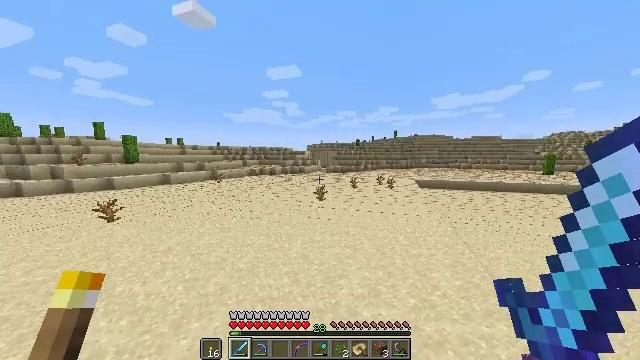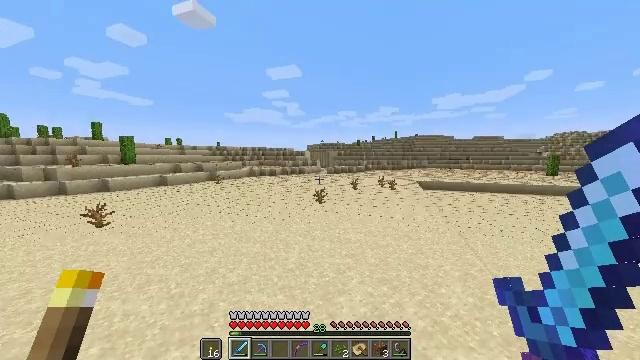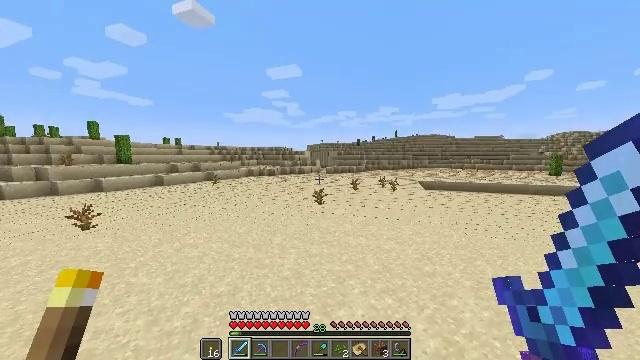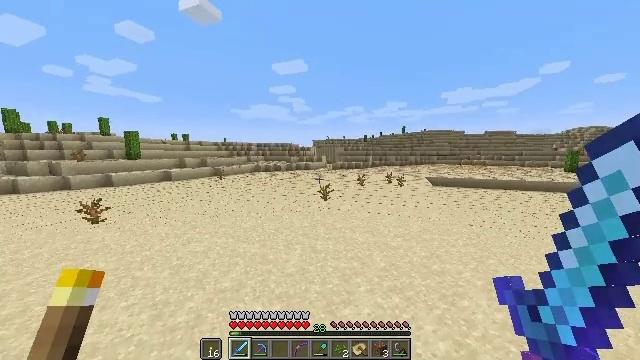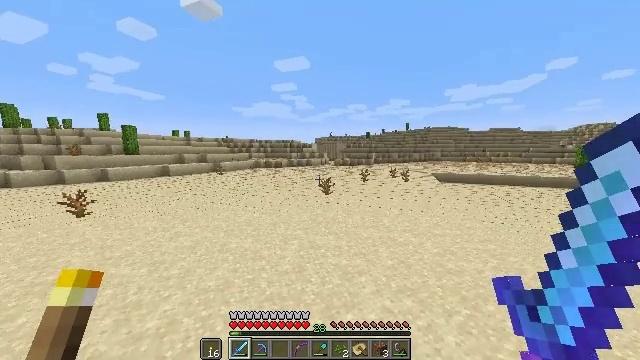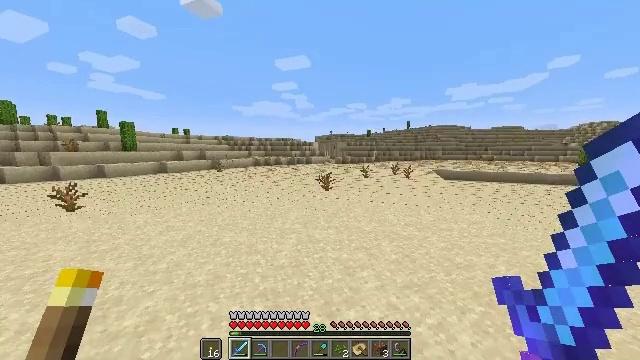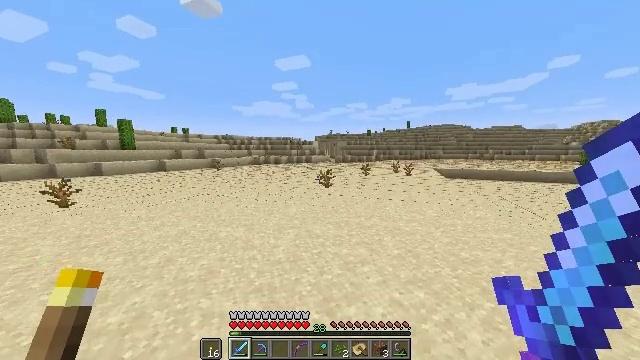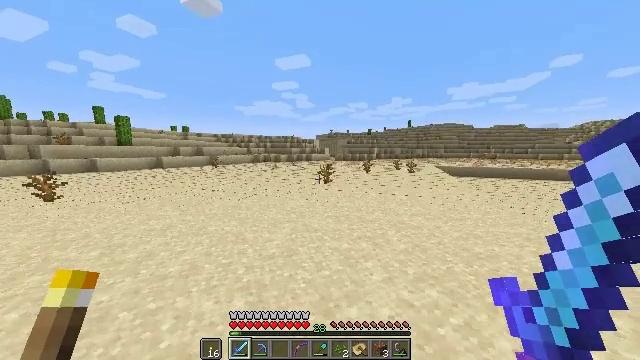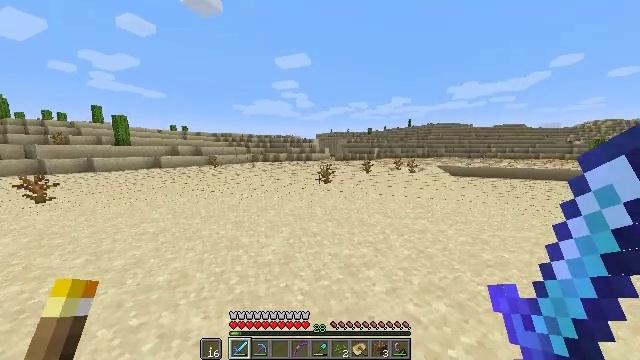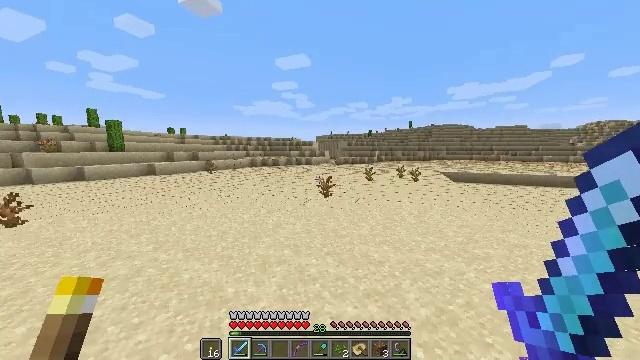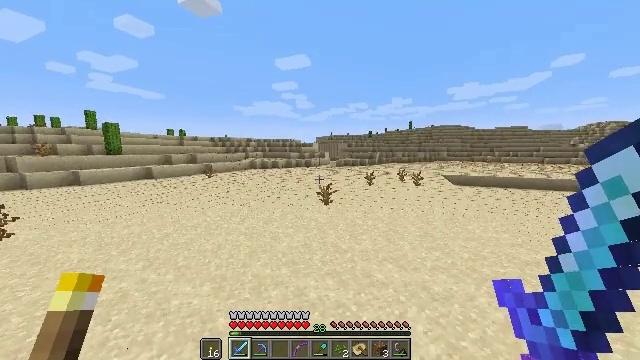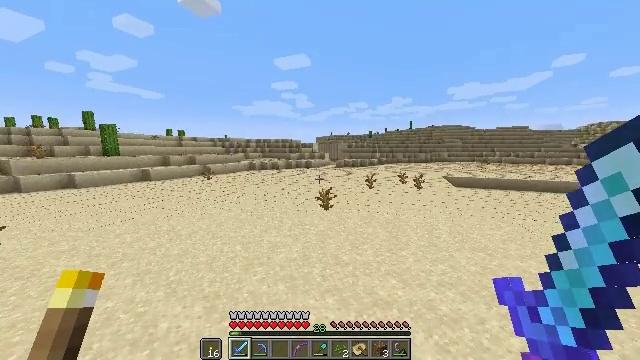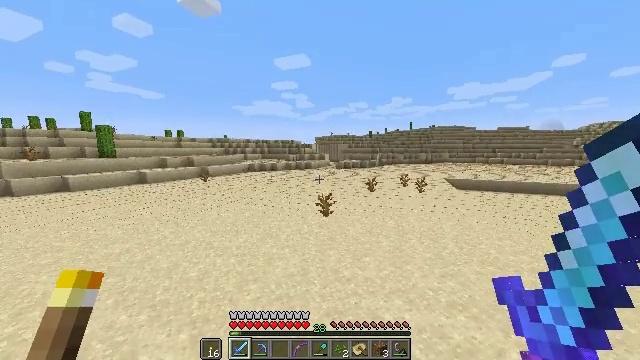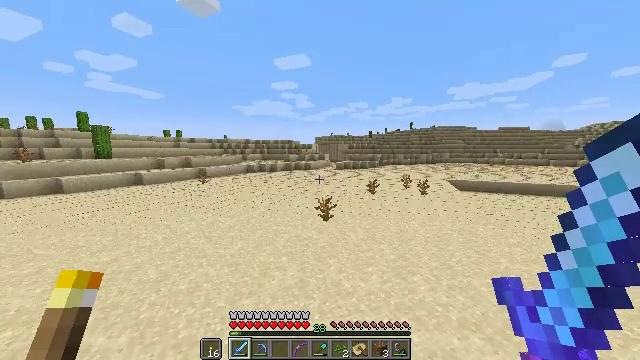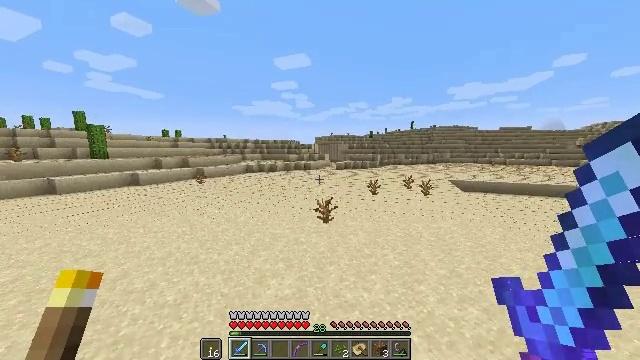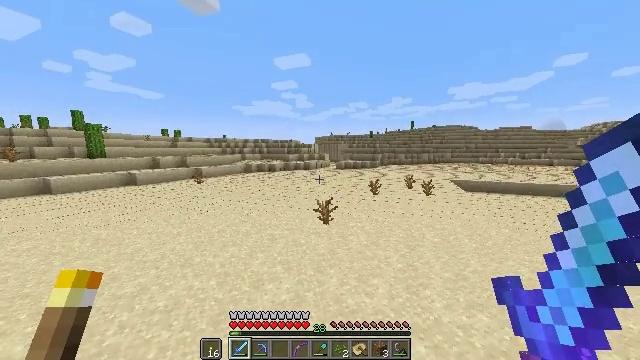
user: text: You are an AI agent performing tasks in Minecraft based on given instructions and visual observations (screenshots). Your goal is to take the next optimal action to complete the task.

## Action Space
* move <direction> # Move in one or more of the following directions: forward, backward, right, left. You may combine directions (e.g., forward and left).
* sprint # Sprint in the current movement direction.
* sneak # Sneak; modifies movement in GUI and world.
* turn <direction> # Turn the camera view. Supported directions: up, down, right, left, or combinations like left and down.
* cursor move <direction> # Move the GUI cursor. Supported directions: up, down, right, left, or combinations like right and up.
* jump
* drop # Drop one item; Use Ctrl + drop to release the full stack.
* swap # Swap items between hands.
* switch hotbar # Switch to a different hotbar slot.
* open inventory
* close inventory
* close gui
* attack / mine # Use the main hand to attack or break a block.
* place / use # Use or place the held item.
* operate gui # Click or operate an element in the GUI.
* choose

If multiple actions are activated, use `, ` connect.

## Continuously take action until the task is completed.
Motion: motion action
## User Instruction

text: Attack the ground to gather sand.
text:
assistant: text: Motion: move forward, sprint, jump
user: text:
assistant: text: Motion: move forward, sprint, jump
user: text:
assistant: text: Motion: move forward, sprint, turn left and down, jump
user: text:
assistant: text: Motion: move forward, sprint, jump
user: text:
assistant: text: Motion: move forward, sprint, jump
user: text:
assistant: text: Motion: move forward, sprint, jump
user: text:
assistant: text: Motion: move forward, sprint, jump
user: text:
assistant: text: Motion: move forward, sprint, jump
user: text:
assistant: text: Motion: move forward, sprint, jump
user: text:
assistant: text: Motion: move forward, sprint, jump
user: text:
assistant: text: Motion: move forward, sprint, jump
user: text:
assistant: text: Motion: move forward, sprint, jump
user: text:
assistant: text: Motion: move forward, sprint, jump
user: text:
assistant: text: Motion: move forward, sprint, jump
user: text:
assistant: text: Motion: move forward, sprint, jump
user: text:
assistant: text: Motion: move forward, sprint, jump
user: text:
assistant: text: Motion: move forward, sprint, jump
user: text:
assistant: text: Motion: move forward, sprint, jump
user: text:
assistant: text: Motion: move forward, sprint, jump
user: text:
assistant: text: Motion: move forward, sprint, jump
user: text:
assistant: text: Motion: move forward, sprint, jump
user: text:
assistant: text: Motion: move forward, sprint, turn right, jump
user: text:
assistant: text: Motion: move forward, sprint, turn right, jump
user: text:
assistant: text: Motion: move forward, sprint, jump
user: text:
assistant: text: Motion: move forward, sprint, jump
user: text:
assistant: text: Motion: move forward, sprint, jump
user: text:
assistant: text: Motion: move forward, sprint, jump
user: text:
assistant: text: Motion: move forward, sprint, jump
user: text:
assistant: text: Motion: move forward, sprint, jump
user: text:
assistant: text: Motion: move forward, sprint, jump